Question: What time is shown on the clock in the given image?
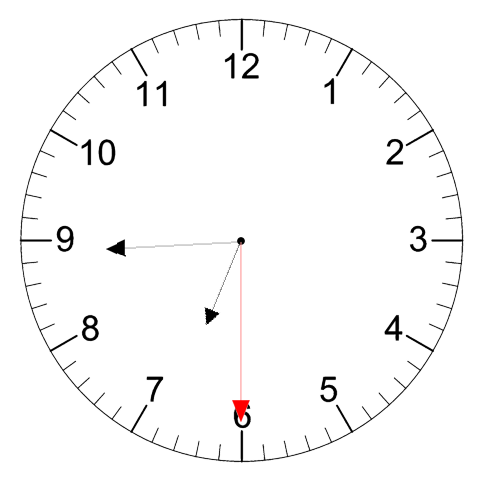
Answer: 06:44:30